Field crop: maize
Growth stage: 2
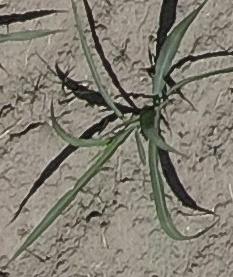
Species: sorghum